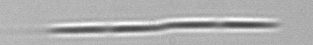
Label: Pseudo-nitzschia